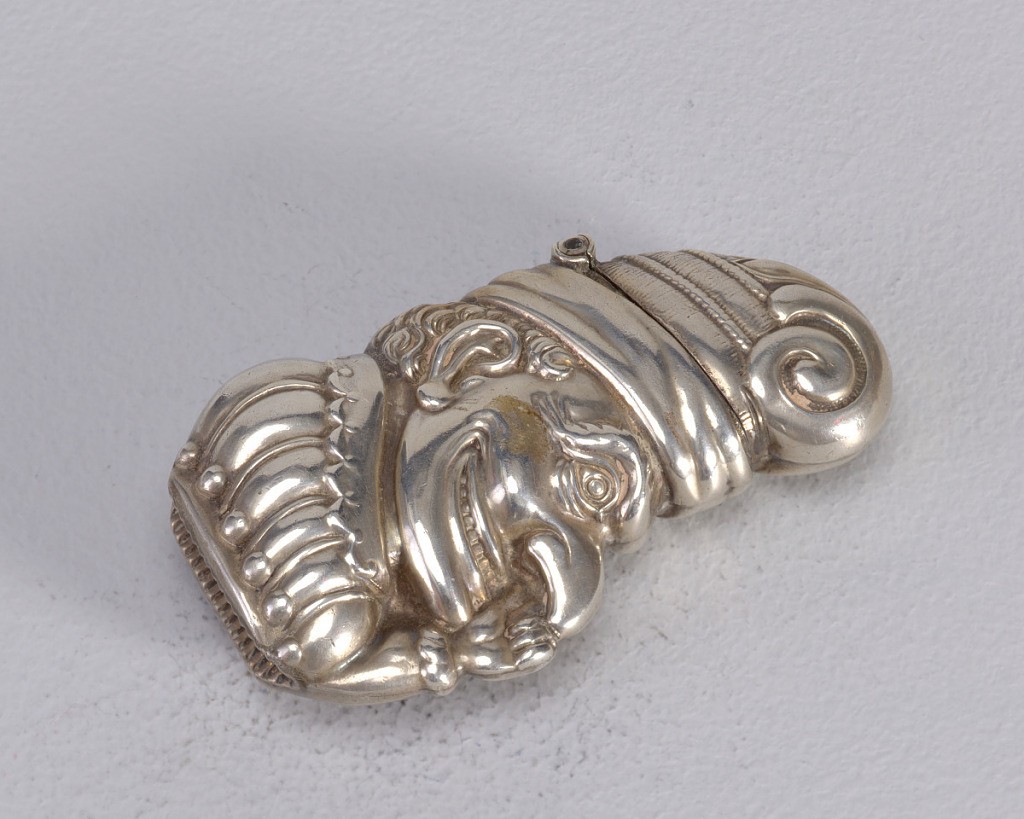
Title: Boxing Glove
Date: late 19th century
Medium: Silver
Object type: Matchsafe
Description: In the shape of a right-handed boxing glove, with outline of hand incised in palm of glove, ties near wrist. Wrist area forms lid, hinged on side. Striker on curved top of glove.